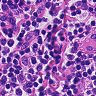
Metastatic tissue present: no